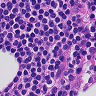
Metastatic tissue present: no